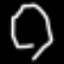
Label: octagon